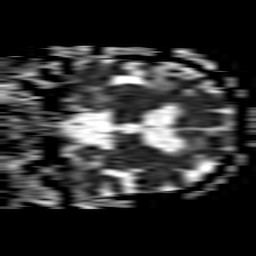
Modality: ADC
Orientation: coronal
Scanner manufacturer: philips
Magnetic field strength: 1.5 T
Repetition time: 4.6 s
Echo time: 0.07455 s